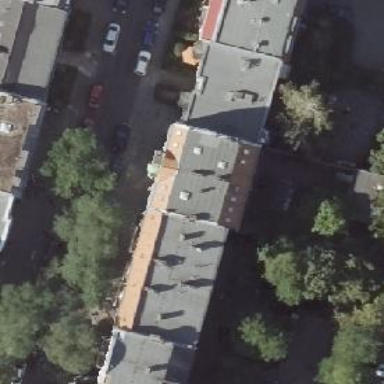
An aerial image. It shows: Residential building with unique double saltbox roof shape.